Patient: sex M, age 45
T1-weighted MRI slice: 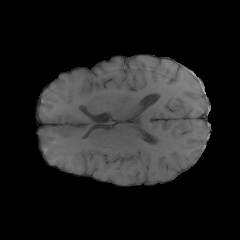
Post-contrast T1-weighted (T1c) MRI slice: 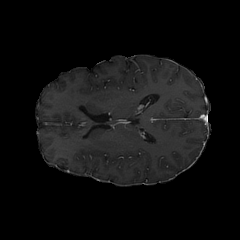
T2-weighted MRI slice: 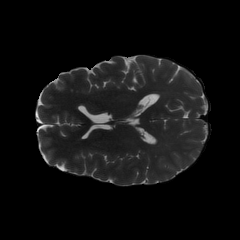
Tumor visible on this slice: no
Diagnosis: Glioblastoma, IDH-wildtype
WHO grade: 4